Question: The following code:
'''
string url = "https://accounts.spotify.com/en/login";
HttpWebRequest req = (HttpWebRequest)WebRequest.Create(url);
req.CookieContainer = new CookieContainer();
HttpWebResponse resp = (HttpWebResponse)req.GetResponse();
using (StreamReader sr = new StreamReader(resp.GetResponseStream()))
{
string source = sr.ReadToEnd();
MessageBox.Show(source);
MessageBox.Show(resp.Cookies.Count.ToString());
foreach (Cookie cookie in resp.Cookies)
{
MessageBox.Show(cookie.Name, cookie.Value);
}
}
'''
Is meant to make a Message Box for each cookie with the name and value.
But it doesn't! not a single value gets returned.
Instead it does the following:
Shows the Source, the amount of Cookies (Shows 0) and then nothing else just a brief 1-2 seconds before the form loads.
It should respond with 'csrf_token=<...>'
As you can see, even in the Fiddler response you can see the cookies.

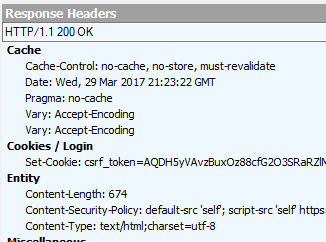
Answer: I am not sure why 'resp.Cookies' no having any cookies in it. But if you observe 'resp.Headers' has one value 'Set-Cookie'. You can use that to retrieve cookies coming in the response.
Use following line of code to get the cookie header.
'''
var cookieHeader = resp.Headers["Set-Cookie"];
'''
This will give you value like
'''
csrf_token={sometokenvalue};Version=1;Domain=accounts.spotify.com;Path=/;Secure
'''